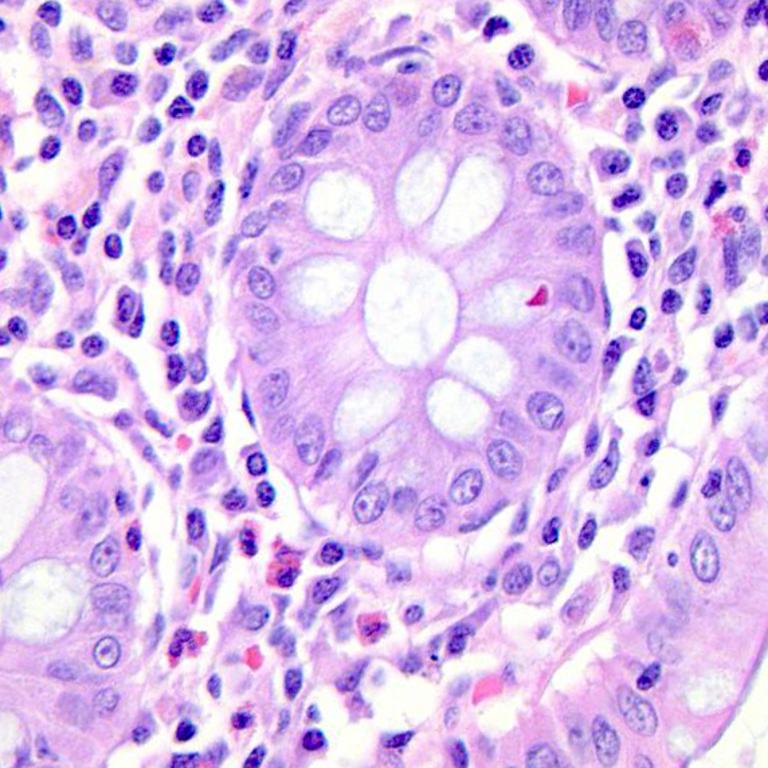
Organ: colon
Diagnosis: benign